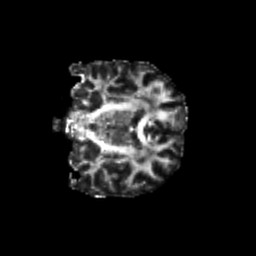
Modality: FA
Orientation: coronal
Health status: healthy
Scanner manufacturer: philips
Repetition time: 7.395 s
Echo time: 0.08599 s